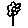
Label: flower